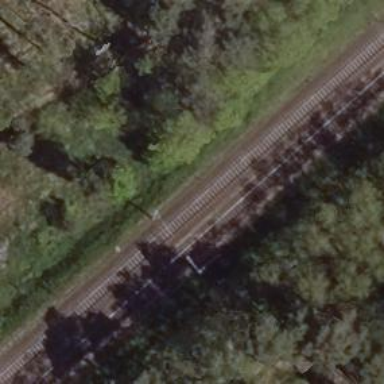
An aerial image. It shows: Milestone along the railway track with catenary mast.